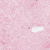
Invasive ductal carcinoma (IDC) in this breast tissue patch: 0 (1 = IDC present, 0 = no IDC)